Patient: sex F, age 61
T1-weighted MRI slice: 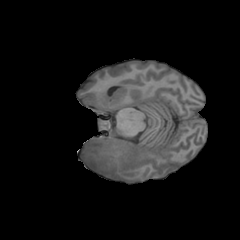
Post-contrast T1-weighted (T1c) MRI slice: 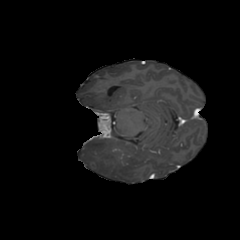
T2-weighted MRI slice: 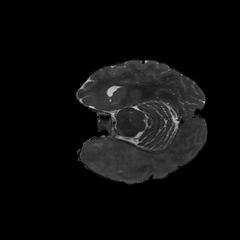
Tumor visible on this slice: yes
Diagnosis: Glioblastoma, IDH-wildtype
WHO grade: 4